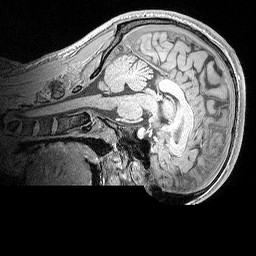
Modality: MP2RAGE
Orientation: sagittal
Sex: male
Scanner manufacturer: siemens
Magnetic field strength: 3 T
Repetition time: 5 s
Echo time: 0.00292 s